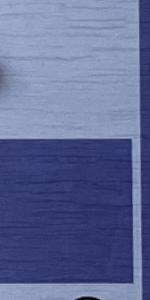
Label: Empty